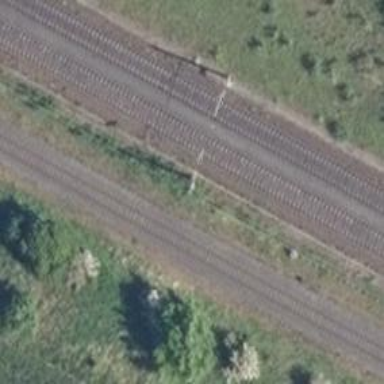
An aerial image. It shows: Railway milestone with catenary mast.